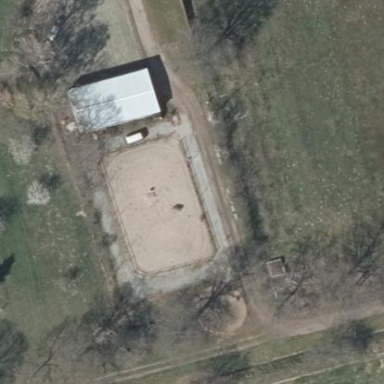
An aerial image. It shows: Equestrian pitch for leisure land activities.